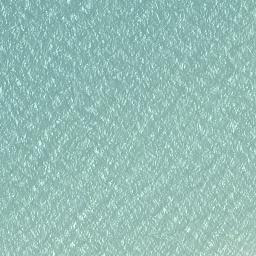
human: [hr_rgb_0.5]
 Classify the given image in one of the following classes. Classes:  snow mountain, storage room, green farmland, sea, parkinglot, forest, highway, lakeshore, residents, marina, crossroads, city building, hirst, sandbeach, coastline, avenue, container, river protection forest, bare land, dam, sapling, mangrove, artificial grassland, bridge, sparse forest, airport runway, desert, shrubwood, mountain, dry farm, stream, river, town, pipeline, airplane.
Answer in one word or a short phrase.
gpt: sea